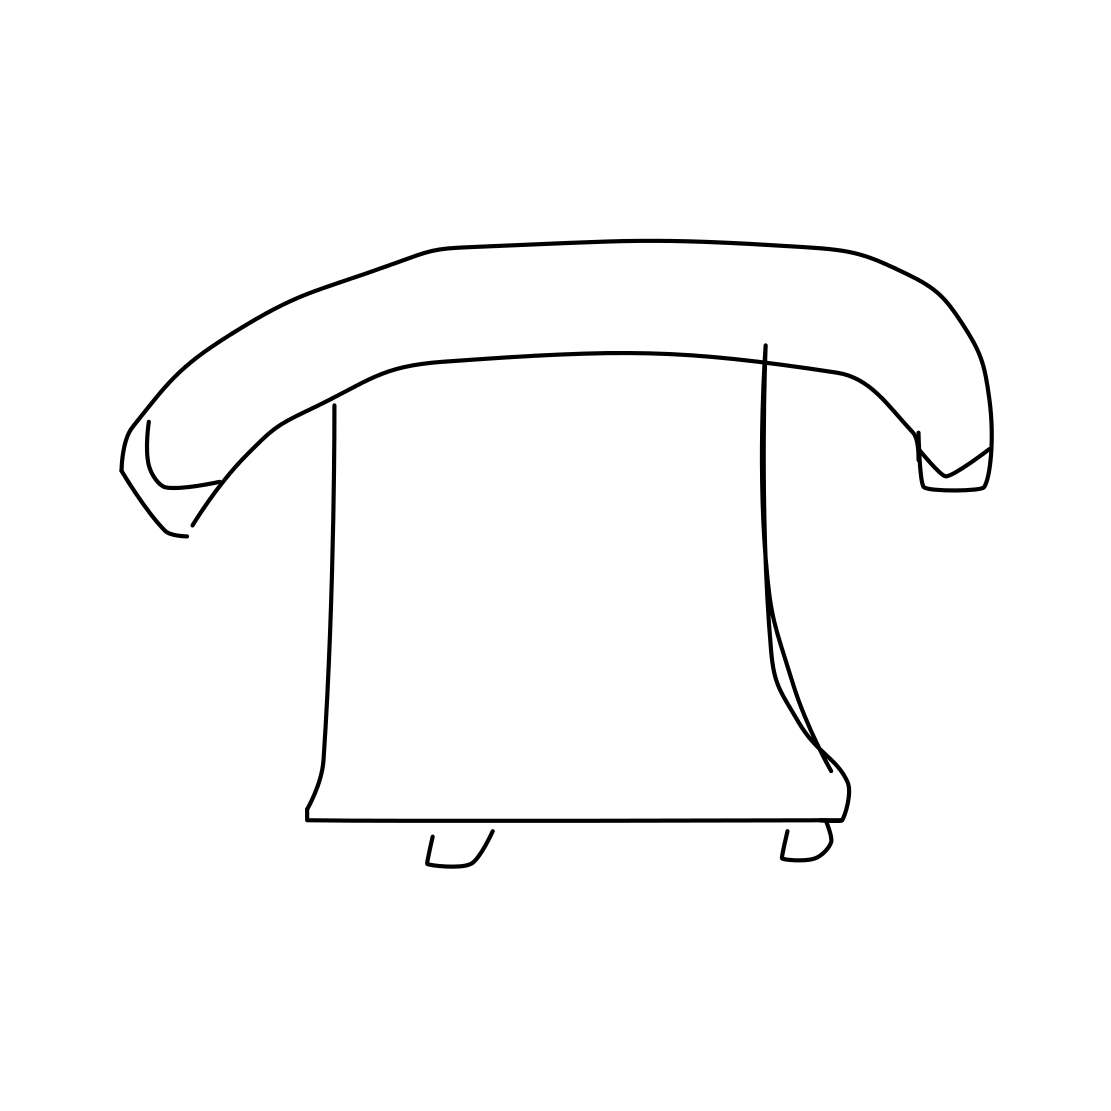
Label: telephone